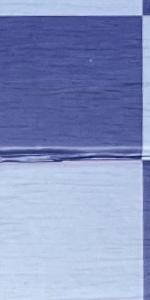
Label: Empty